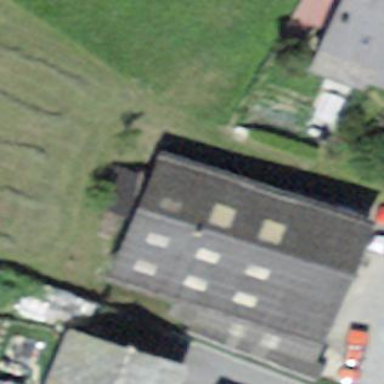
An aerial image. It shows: Industrial building.